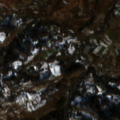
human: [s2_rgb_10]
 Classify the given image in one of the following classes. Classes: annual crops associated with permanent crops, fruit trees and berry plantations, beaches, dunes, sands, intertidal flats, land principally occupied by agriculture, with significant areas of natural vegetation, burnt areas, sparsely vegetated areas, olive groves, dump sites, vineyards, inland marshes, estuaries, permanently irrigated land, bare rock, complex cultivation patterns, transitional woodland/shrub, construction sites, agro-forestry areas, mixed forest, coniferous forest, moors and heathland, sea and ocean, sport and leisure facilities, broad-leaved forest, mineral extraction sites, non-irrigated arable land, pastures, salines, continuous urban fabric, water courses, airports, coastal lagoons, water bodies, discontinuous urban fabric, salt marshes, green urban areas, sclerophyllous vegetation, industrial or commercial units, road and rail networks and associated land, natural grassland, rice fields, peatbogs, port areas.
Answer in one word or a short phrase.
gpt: complex cultivation patterns, land principally occupied by agriculture, with significant areas of natural vegetation, broad-leaved forest